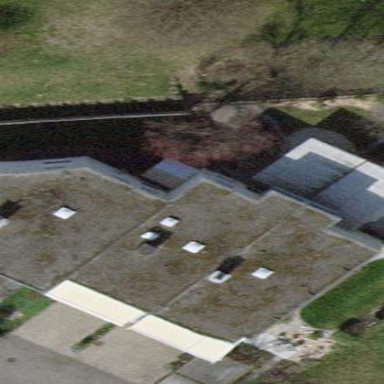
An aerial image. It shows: Terrace building.